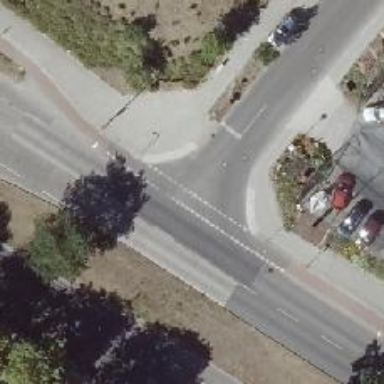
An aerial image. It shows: Unmarked crossing on the road.